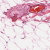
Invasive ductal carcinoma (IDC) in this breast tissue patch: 0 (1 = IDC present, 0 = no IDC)